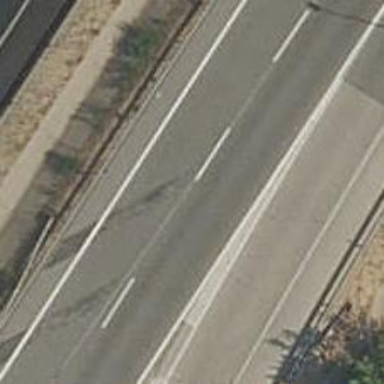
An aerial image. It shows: Motorway link.